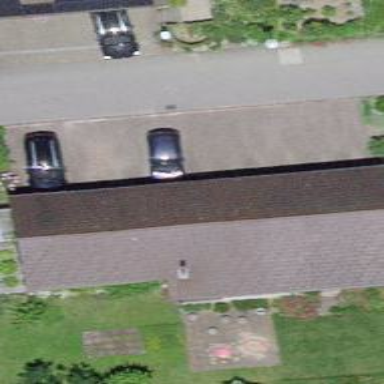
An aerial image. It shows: Garage.